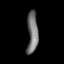
Tissue: lung
Cell type: Epithelial cells
Senescence score: 0.5451
Nuclear area (px): 439
Mean DAPI intensity: 115.649